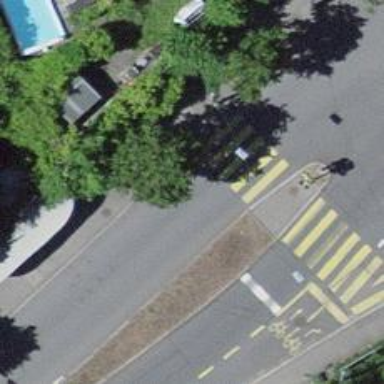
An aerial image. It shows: Road crossing with traffic signals and island.